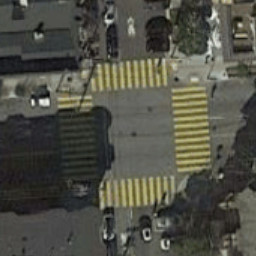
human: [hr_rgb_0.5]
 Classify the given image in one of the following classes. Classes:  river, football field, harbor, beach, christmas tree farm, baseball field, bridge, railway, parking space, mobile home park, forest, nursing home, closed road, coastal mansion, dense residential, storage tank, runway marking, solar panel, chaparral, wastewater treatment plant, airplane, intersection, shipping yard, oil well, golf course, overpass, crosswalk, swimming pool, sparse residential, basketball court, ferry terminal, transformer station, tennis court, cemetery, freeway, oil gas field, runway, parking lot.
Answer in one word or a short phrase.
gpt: crosswalk